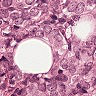
Metastatic tissue present: yes